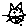
Label: cat